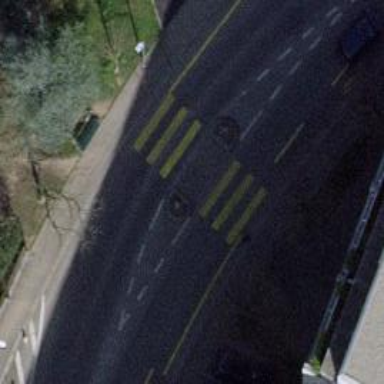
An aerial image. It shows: Uncontrolled crossing with central island on the road.